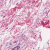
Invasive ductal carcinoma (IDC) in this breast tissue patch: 0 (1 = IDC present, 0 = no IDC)